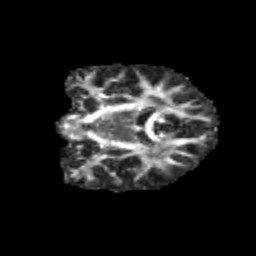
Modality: FA
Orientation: coronal
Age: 12
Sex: male
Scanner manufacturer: siemens
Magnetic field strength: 3 T
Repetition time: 3.8 s
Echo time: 0.07 s